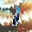
Label: 1